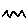
Label: zigzag